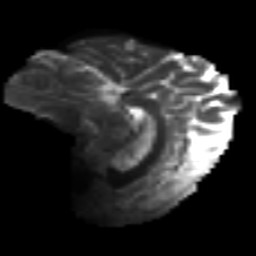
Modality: T2w
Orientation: sagittal
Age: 32
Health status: ill
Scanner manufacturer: philips
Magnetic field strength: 3 T
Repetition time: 9 s
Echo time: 0.127 s